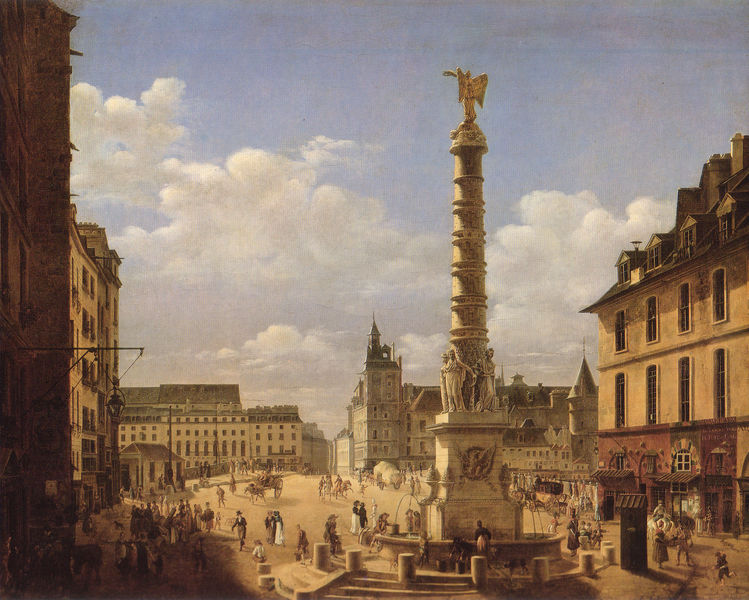
Titel: Vue de la fontaine de la place du Châtelet prise du côté du "Veau qui tête"
Künstler: Etienne Bouhot
Standort: Paris
Institution: Musée Carnavalet
Schlagwörter: blau, flügel, gemälde, gruppe, himmel, mann, schatten, wasser, weiß, wolken, frauen, landschaft, menschen, ocker, sand, stadt, braun, fenster, frau, fussgänger, grau, hell, lampe, laterne, licht, männer, paris, rücken, schwarz, strasse, szene, säule, dach, gebäude, haus, hund, weg, wolke, beige, leute, malerei, menge, architektur, sockel, stein, weit, häuser, brücke, hütte, kirche, sonne, wege, figur, gold, kind, paar, brunnen, kinder, pferd, pferde, turm, engel, skulptur, statue, bewölkt, relief, ansicht, fassade, fassaden, gasse, ort, passanten, pflaster, vedute, mittag, sonnenlicht, geschäfte, laden, läden, markt, platz, treiben, figuren, wagen, treppe, treppen, wachhaus, ausleger, inschrift, homme, stufen, plastik, pfosten, flucht, grossstadt, stadtansicht, hitler, erker, glockenturm, münchen, spaziergang, denkmal, gauben, stich, soldat, napoleon, sieg, kapitell, städter, fries, sims, gesims, skulpturen, maison, statuen, marktplatz, gaube, gaupen, zentrum, spaziergänger, kabine, ciel, spirale, brunne, victoria, bauten, gasthaus, antique, monument, ville, colonne, rondell, mietshäuser, poller, colonnes, latern, piazza, siegessäule, nuage, friedensengel, ange, viktoria, fontaine, brunnenfigur, fama, plaz, linz, siegesengel, fußganger, glockenspiel, hässchen, promrnade, place, 19. jahrhundert, marjt, bastille, rondell+, phare, trajan, royale, commerce